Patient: sex M, age 54
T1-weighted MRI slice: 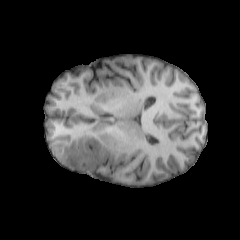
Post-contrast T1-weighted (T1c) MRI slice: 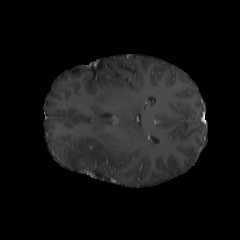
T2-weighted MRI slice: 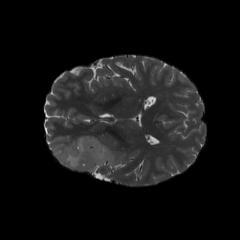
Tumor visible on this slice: yes
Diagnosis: Astrocytoma, IDH-wildtype
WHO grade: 3